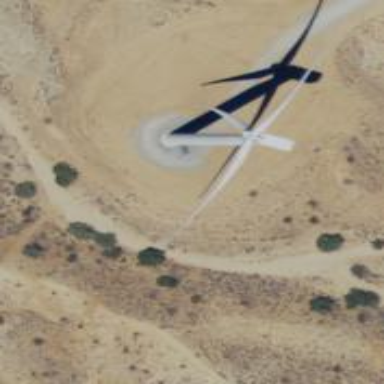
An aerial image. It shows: Wind generator in the form of horizontal axis wind turbine.